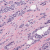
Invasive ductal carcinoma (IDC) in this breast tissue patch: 1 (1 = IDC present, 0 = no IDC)